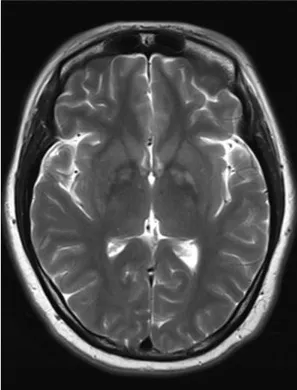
Axial T2-weighted magnetic resonance imaging (MRI) slices showing symmetrical hyperintensity in the globus pallidus at 17 days.
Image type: radiology (mri)